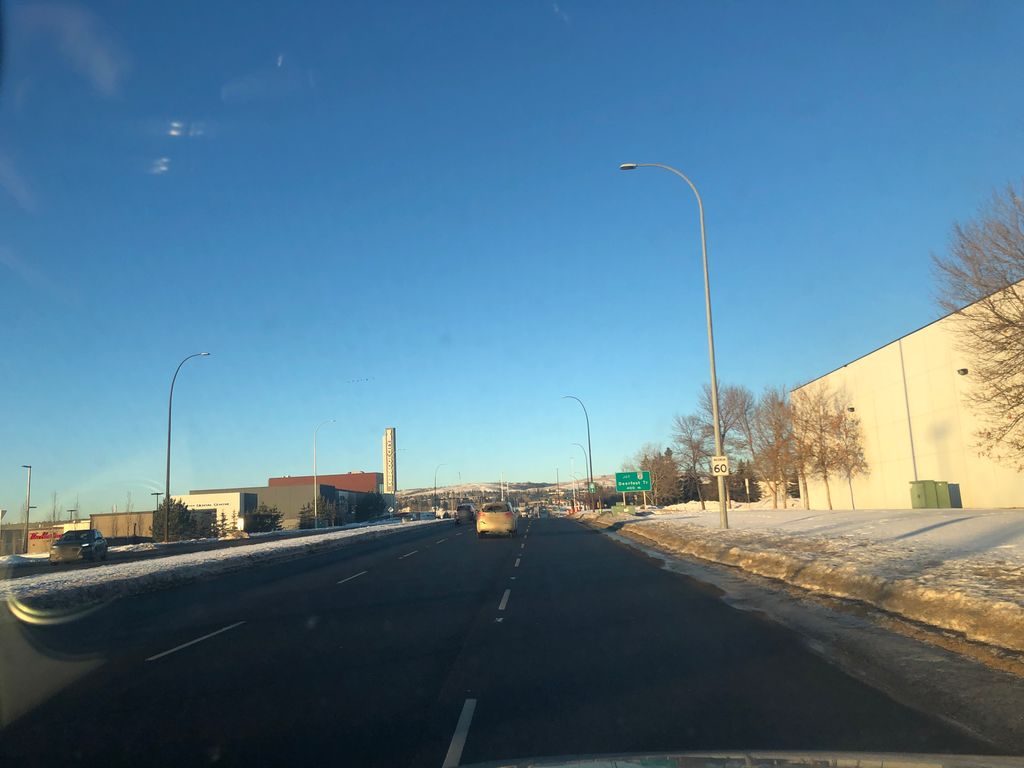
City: calgary